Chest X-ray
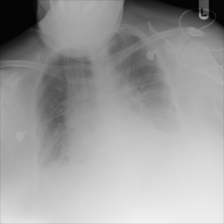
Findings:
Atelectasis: positive
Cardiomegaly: negative
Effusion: negative
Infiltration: positive
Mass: negative
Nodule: negative
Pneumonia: negative
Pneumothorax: negative
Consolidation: negative
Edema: negative
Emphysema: negative
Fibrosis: negative
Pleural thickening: negative
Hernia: negative